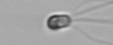
Label: flagellate